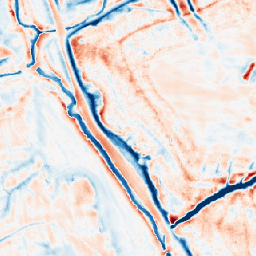
Category: edge_preserving
Decomposition family: bilateral
Decomposition parameters: d: 21
sigma_color: 25
sigma_space: 25
Upsampling method: nearest
Upsampling parameters: scale: 4
Upsampling scale: 4